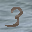
Label: 3